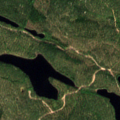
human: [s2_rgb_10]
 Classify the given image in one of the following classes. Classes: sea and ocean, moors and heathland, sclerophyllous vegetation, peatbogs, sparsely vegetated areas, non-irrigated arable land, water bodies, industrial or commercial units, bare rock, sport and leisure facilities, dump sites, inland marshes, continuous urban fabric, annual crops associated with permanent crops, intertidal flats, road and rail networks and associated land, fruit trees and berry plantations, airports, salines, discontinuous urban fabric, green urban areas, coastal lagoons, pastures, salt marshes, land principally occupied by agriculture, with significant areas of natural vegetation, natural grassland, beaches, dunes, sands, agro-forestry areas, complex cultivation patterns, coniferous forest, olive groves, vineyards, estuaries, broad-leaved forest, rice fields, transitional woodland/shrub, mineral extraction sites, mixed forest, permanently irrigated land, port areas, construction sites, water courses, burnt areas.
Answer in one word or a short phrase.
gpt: coniferous forest